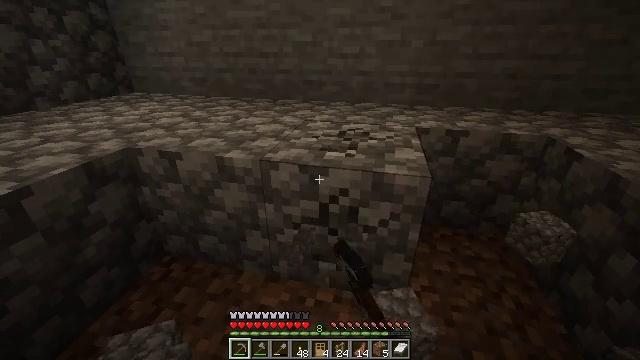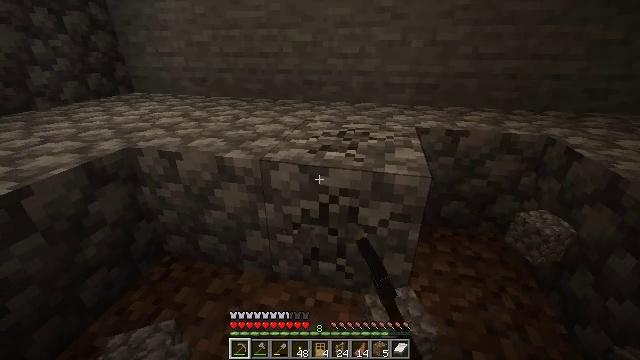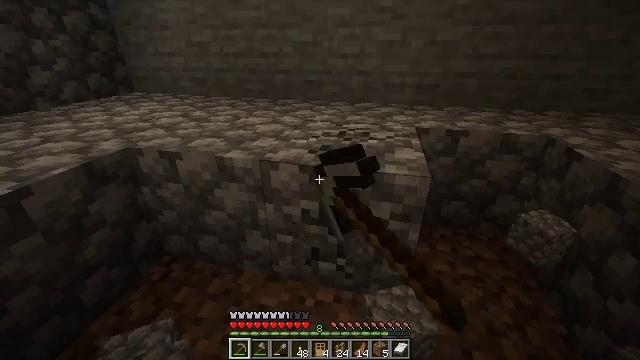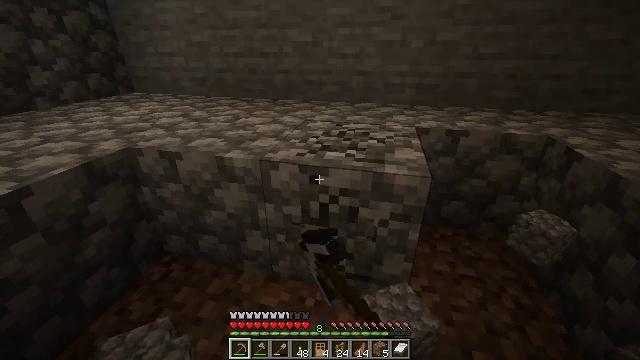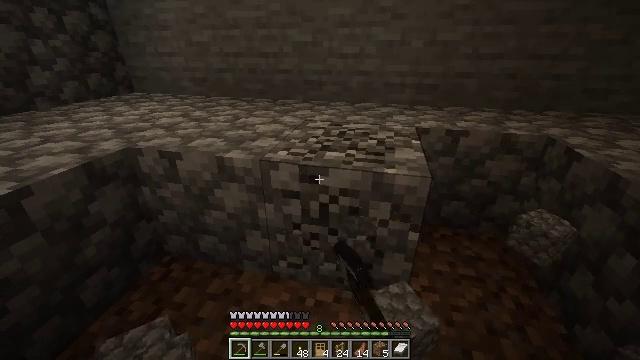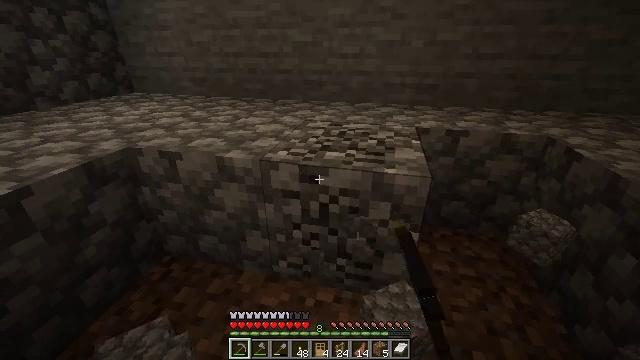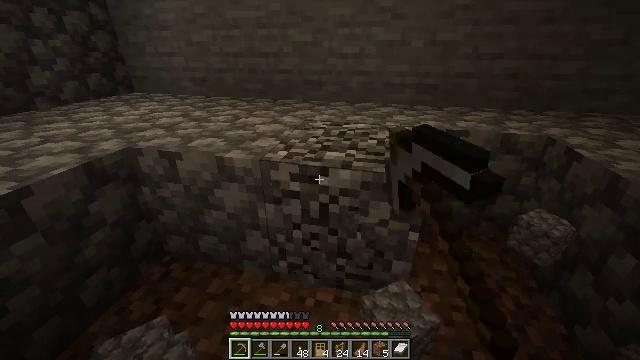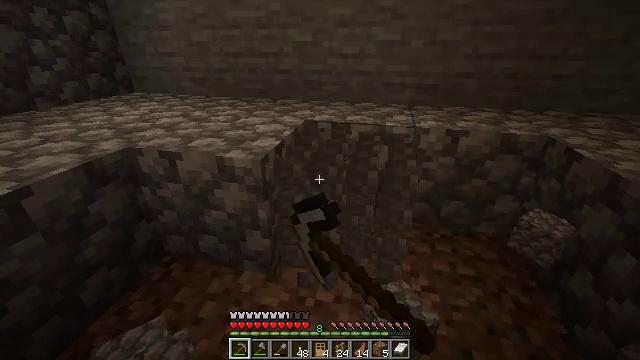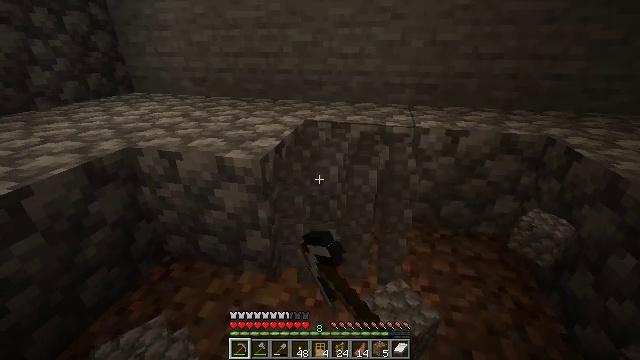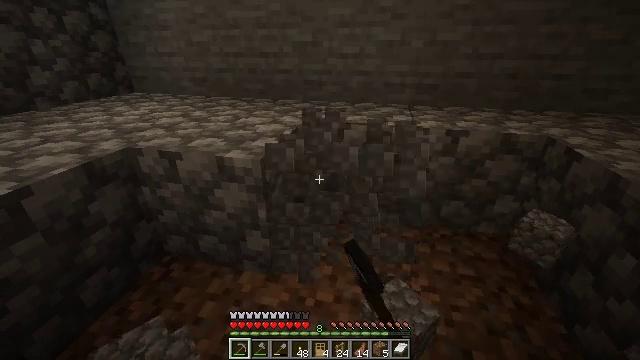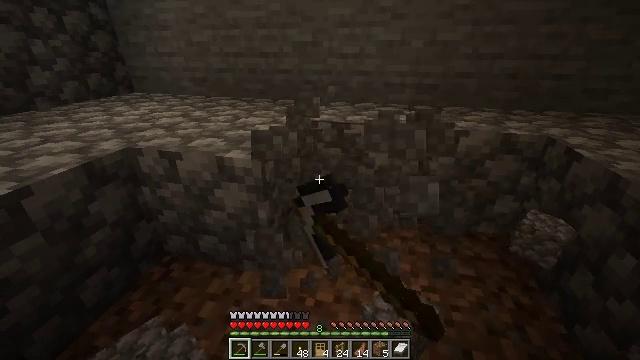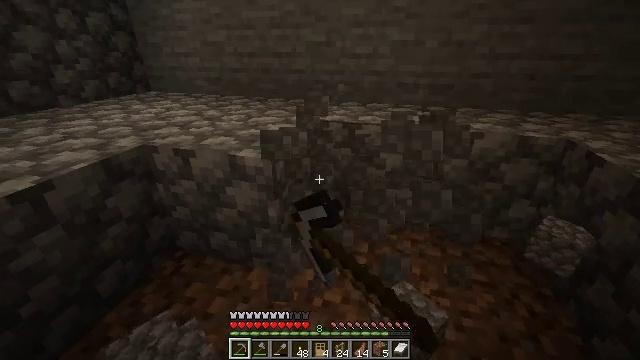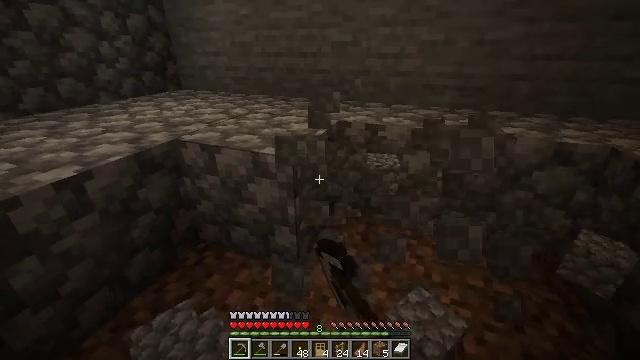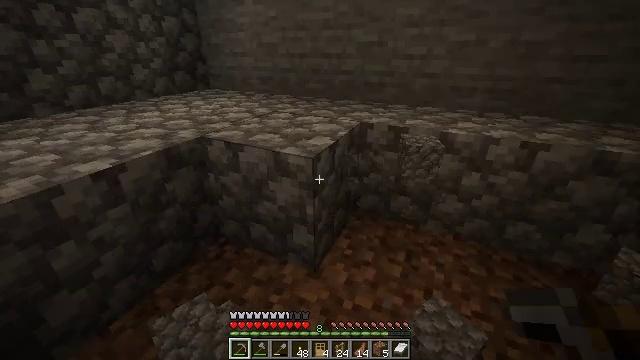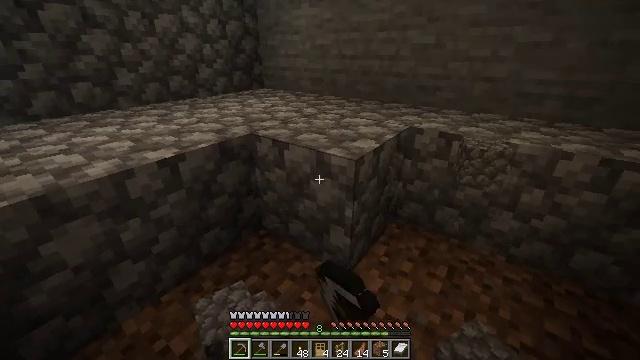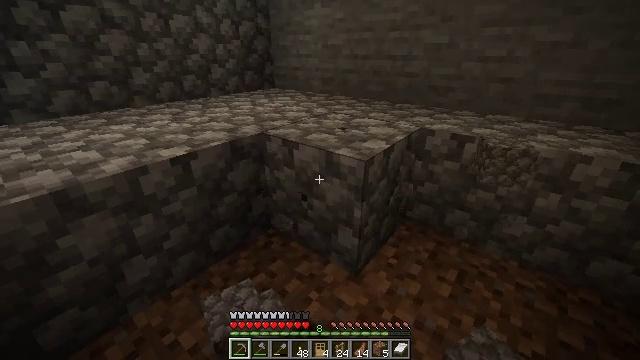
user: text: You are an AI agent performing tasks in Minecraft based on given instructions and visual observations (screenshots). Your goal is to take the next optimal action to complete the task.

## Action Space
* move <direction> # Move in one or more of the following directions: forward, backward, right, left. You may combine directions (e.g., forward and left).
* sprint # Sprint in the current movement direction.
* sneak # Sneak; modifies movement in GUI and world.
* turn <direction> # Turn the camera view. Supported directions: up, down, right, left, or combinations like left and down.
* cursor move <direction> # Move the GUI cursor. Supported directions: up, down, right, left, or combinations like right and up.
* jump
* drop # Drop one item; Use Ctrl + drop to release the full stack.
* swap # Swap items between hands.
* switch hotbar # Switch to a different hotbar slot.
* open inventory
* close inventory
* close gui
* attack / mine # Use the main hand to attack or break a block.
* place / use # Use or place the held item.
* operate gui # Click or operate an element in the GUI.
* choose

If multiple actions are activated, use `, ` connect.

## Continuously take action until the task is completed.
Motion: motion action
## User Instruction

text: Mine cobblestone to craft tools and furnaces.
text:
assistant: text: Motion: attack / mine
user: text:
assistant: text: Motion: attack / mine
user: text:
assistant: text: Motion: attack / mine
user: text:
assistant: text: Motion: attack / mine
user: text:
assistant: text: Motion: attack / mine
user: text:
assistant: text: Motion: attack / mine
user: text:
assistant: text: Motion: attack / mine
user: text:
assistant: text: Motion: attack / mine
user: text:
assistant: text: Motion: attack / mine
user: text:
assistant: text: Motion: attack / mine
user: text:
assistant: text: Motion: turn left, attack / mine
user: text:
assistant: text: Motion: turn left, attack / mine
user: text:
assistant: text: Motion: turn left, attack / mine
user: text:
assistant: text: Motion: turn left, attack / mine
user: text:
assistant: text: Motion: turn left, attack / mine
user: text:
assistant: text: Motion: attack / mine
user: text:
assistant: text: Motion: attack / mine
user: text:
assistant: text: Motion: attack / mine
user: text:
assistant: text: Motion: attack / mine
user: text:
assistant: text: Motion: attack / mine
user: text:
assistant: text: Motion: move forward, attack / mine
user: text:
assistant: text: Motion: move forward, attack / mine
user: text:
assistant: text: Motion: move forward, attack / mine
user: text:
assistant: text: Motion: attack / mine
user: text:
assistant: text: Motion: attack / mine
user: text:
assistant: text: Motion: attack / mine
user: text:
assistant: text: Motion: attack / mine
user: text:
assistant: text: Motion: attack / mine
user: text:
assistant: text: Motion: turn right, attack / mine
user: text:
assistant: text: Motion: turn right, attack / mine